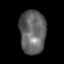
Tissue: skin
Cell type: Epithelial cells
Senescence score: 0.2832
Nuclear area (px): 1121
Mean DAPI intensity: 99.816